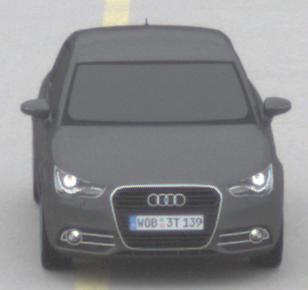
Make: Audi
Model: A1 Sportback 1.2 TFSI
Detailed model: A1 (8X) Sportback
Model produced from: 2012/03
Model produced until: 2014/11
Doors: 5
Color: gray
Road condition: dry road
Daytime: midday
Contrast: low contrast